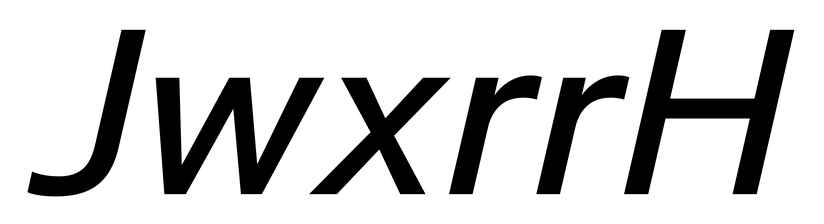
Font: InstrumentSans-Italic_Medium_Italic